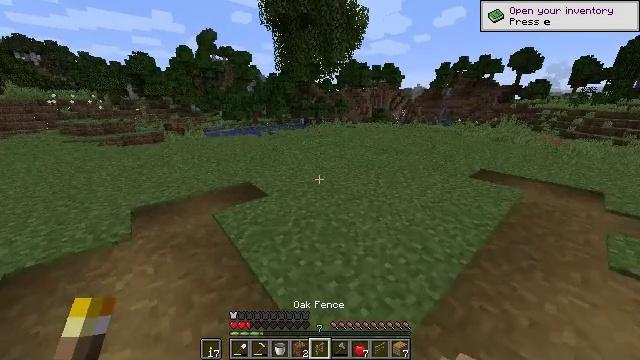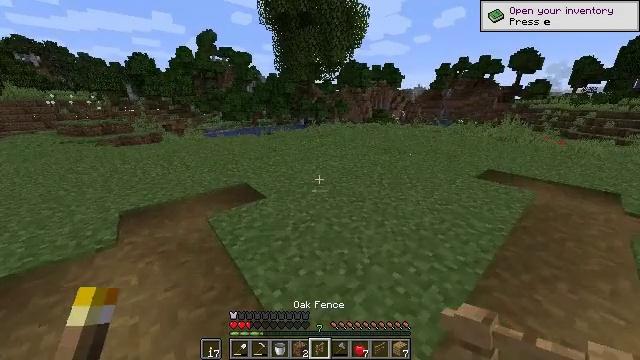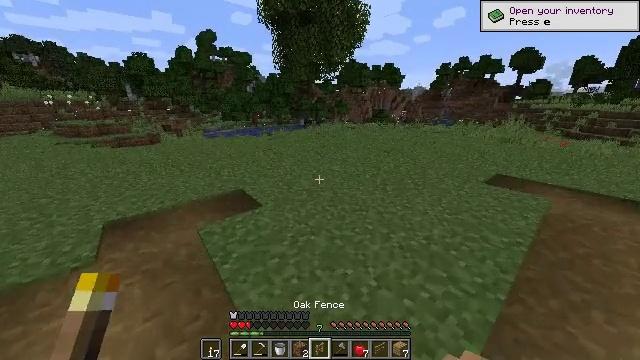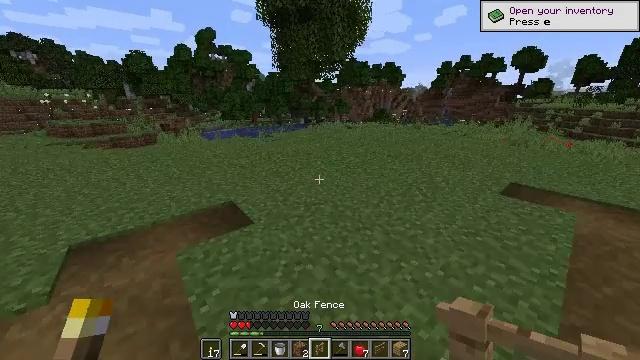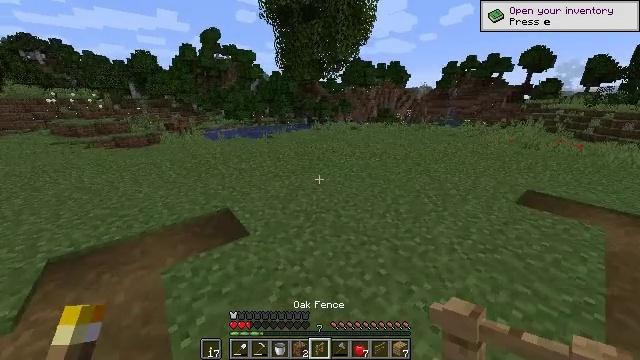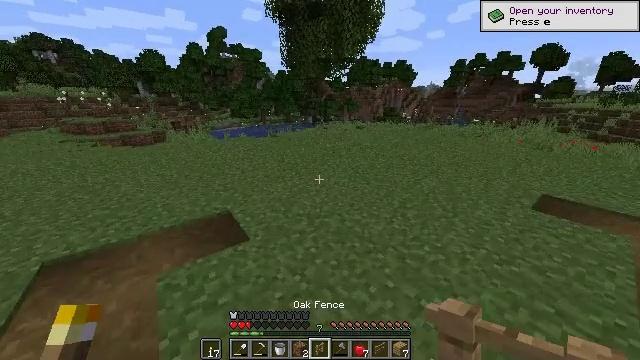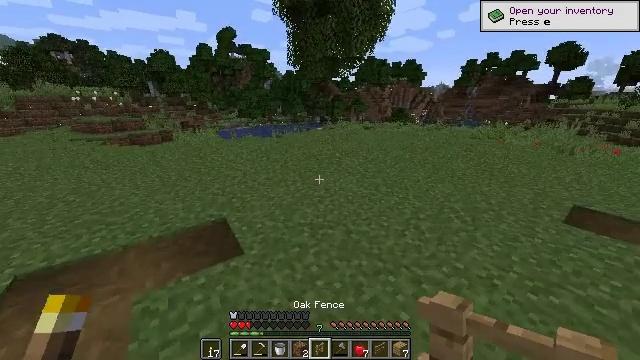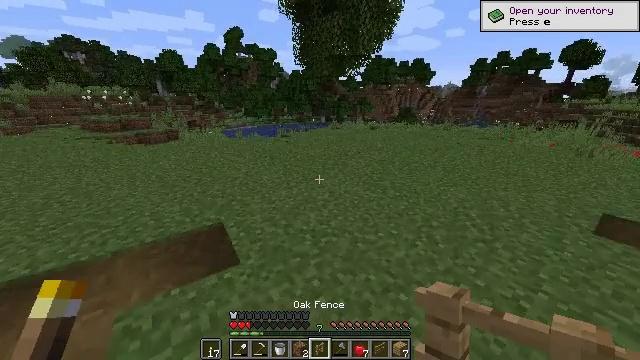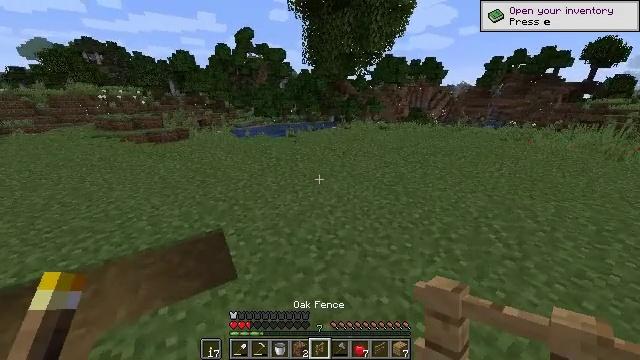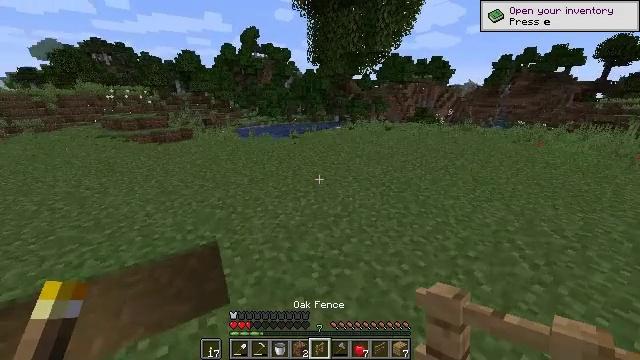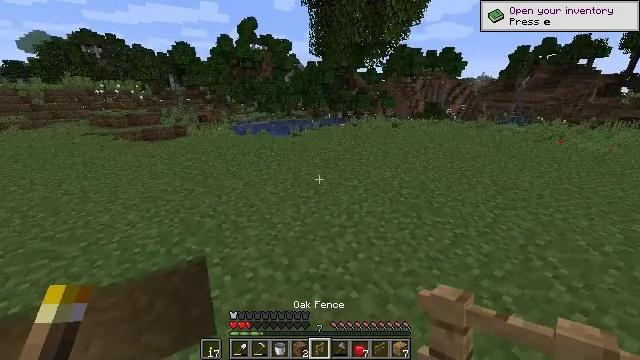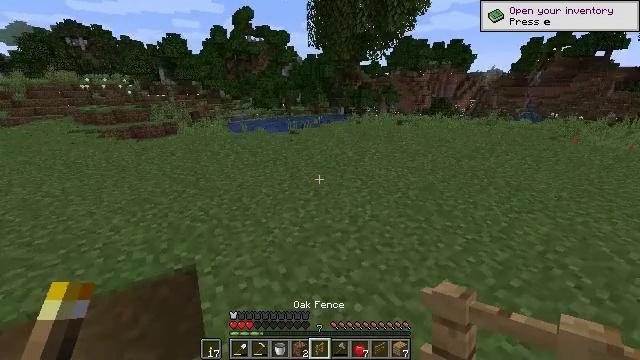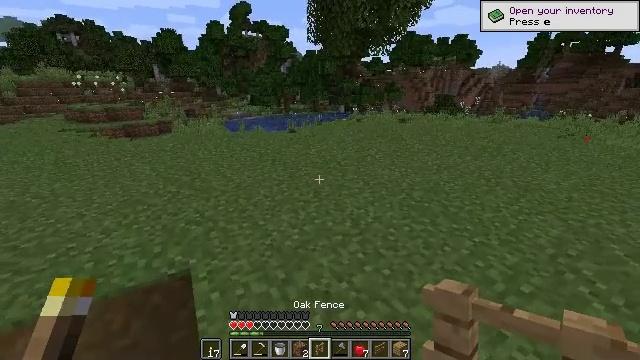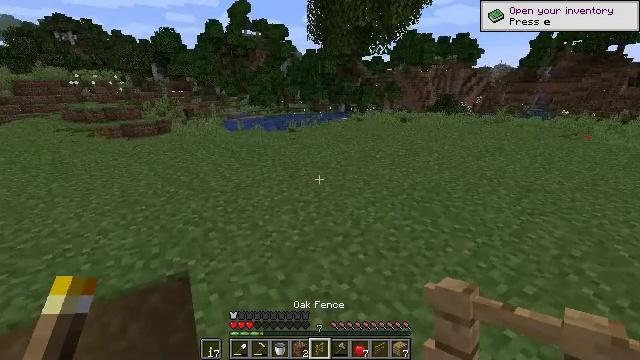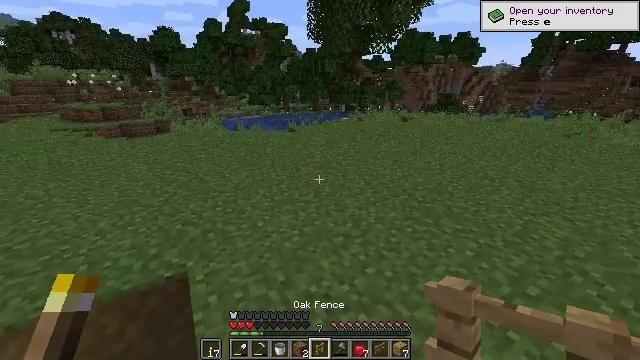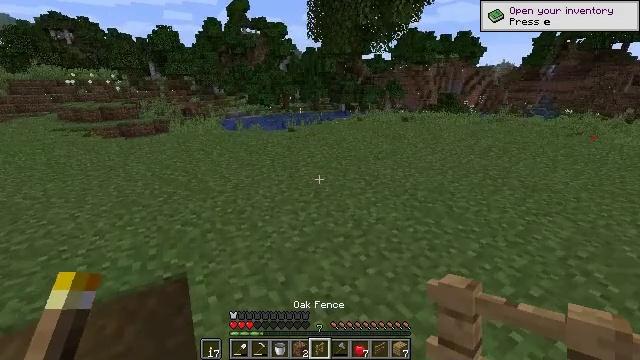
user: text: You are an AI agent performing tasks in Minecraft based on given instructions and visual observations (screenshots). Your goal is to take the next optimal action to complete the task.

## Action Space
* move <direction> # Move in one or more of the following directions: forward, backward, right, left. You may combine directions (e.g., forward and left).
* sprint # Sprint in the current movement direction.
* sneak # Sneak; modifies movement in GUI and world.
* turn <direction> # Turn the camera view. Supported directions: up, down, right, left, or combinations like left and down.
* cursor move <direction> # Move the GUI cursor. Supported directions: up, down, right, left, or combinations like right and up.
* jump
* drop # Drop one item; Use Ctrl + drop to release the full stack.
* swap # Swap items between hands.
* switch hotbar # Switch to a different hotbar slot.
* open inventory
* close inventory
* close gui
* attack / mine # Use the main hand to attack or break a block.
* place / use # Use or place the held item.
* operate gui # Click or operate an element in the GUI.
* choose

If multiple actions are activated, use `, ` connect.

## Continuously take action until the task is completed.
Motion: motion action
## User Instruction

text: Remove an oak fence from the inventory.
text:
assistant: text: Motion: move forward
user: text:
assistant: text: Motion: move forward
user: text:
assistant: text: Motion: move forward
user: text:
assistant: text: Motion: move forward
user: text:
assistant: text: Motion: move forward, turn left
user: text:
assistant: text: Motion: move forward, turn left
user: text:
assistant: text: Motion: move forward, turn left
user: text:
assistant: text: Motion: move forward, turn left
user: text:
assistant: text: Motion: turn left
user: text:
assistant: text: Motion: no_op
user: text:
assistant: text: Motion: no_op
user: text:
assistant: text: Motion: no_op
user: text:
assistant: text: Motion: no_op
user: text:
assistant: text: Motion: no_op
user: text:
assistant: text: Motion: no_op
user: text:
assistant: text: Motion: turn left
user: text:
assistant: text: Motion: turn left
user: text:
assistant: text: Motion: turn left
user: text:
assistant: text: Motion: turn left
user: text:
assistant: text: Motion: turn left
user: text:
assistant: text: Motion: turn left
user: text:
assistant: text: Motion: turn left
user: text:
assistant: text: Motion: no_op
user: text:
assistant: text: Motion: no_op
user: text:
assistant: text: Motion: no_op
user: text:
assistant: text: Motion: no_op
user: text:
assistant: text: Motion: turn left
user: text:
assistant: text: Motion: turn left
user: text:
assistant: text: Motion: turn left
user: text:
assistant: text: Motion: turn left